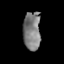
Tissue: lung
Cell type: Epithelial cells
Senescence score: 0.2411
Nuclear area (px): 652
Mean DAPI intensity: 125.27